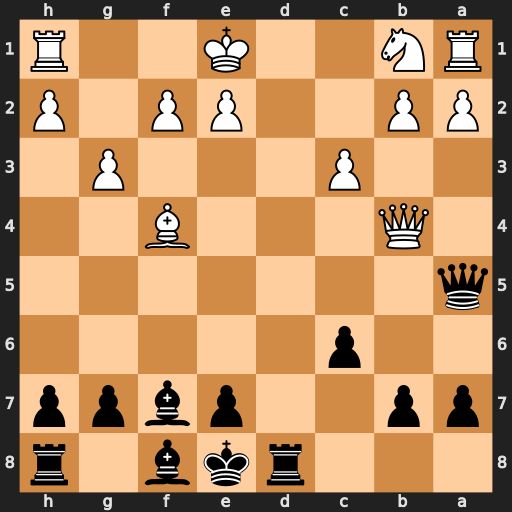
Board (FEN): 3rkb1r/pp2pbpp/2p5/q7/1Q3B2/2P3P1/PP2PP1P/RN2K2R
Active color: b
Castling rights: KQk
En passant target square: -
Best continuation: Qd5 O-O e5 Qxb7 exf4